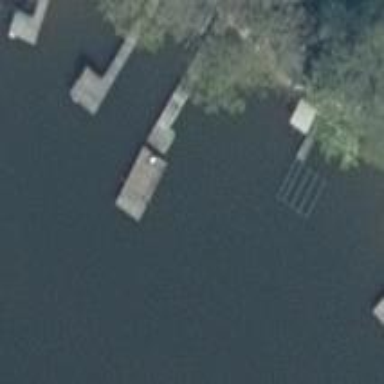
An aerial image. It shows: Man-made pier.